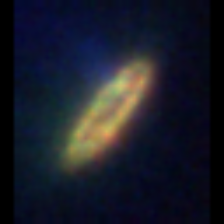
Taxon: Pennate
Group: Diatoms